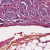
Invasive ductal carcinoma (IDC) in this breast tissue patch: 1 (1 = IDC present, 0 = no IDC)